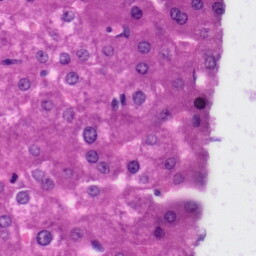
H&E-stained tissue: Liver